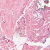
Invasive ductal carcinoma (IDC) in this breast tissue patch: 0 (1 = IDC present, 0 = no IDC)